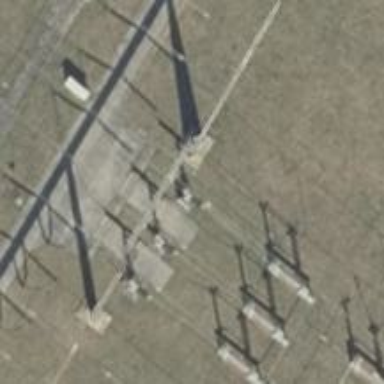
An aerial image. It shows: Outdoor switch with three cables connected.